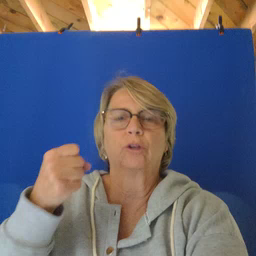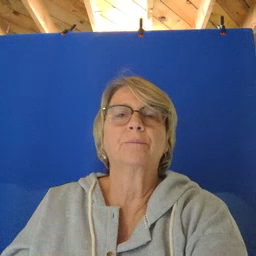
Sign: refrigerator